Question: I try to place the two images in the center of layout,
but I have the extra space on the top and on the bottom of my layout.
Images are png files.

Important part of my XML is below:
'''
<LinearLayout xmlns:android="http://schemas.android.com/apk/res/android"
android:layout_width="wrap_content"
android:layout_height="wrap_content"
android:background="@color/backDark2"
android:orientation="horizontal"
>
<ImageView
android:id="@+id/imageDriverProfileFace"
android:layout_width="0dp"
android:layout_height="wrap_content"
android:layout_gravity="center"
android:layout_weight="1"
android:src="@drawable/driver"
/>
<ImageView
android:id="@+id/imageDriverProfileCar"
android:layout_width="0dp"
android:layout_height="wrap_content"
android:layout_gravity="center"
android:layout_weight="1"
android:src="@drawable/car"
/>
</LinearLayout>
'''
Any ideas please how to remove mentioned extra space?
Thanks!
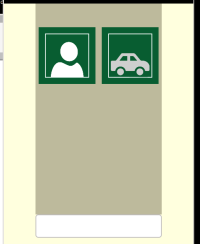
Answer: set 'android:adjustViewBounds="true"' param to your imageview's